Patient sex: M
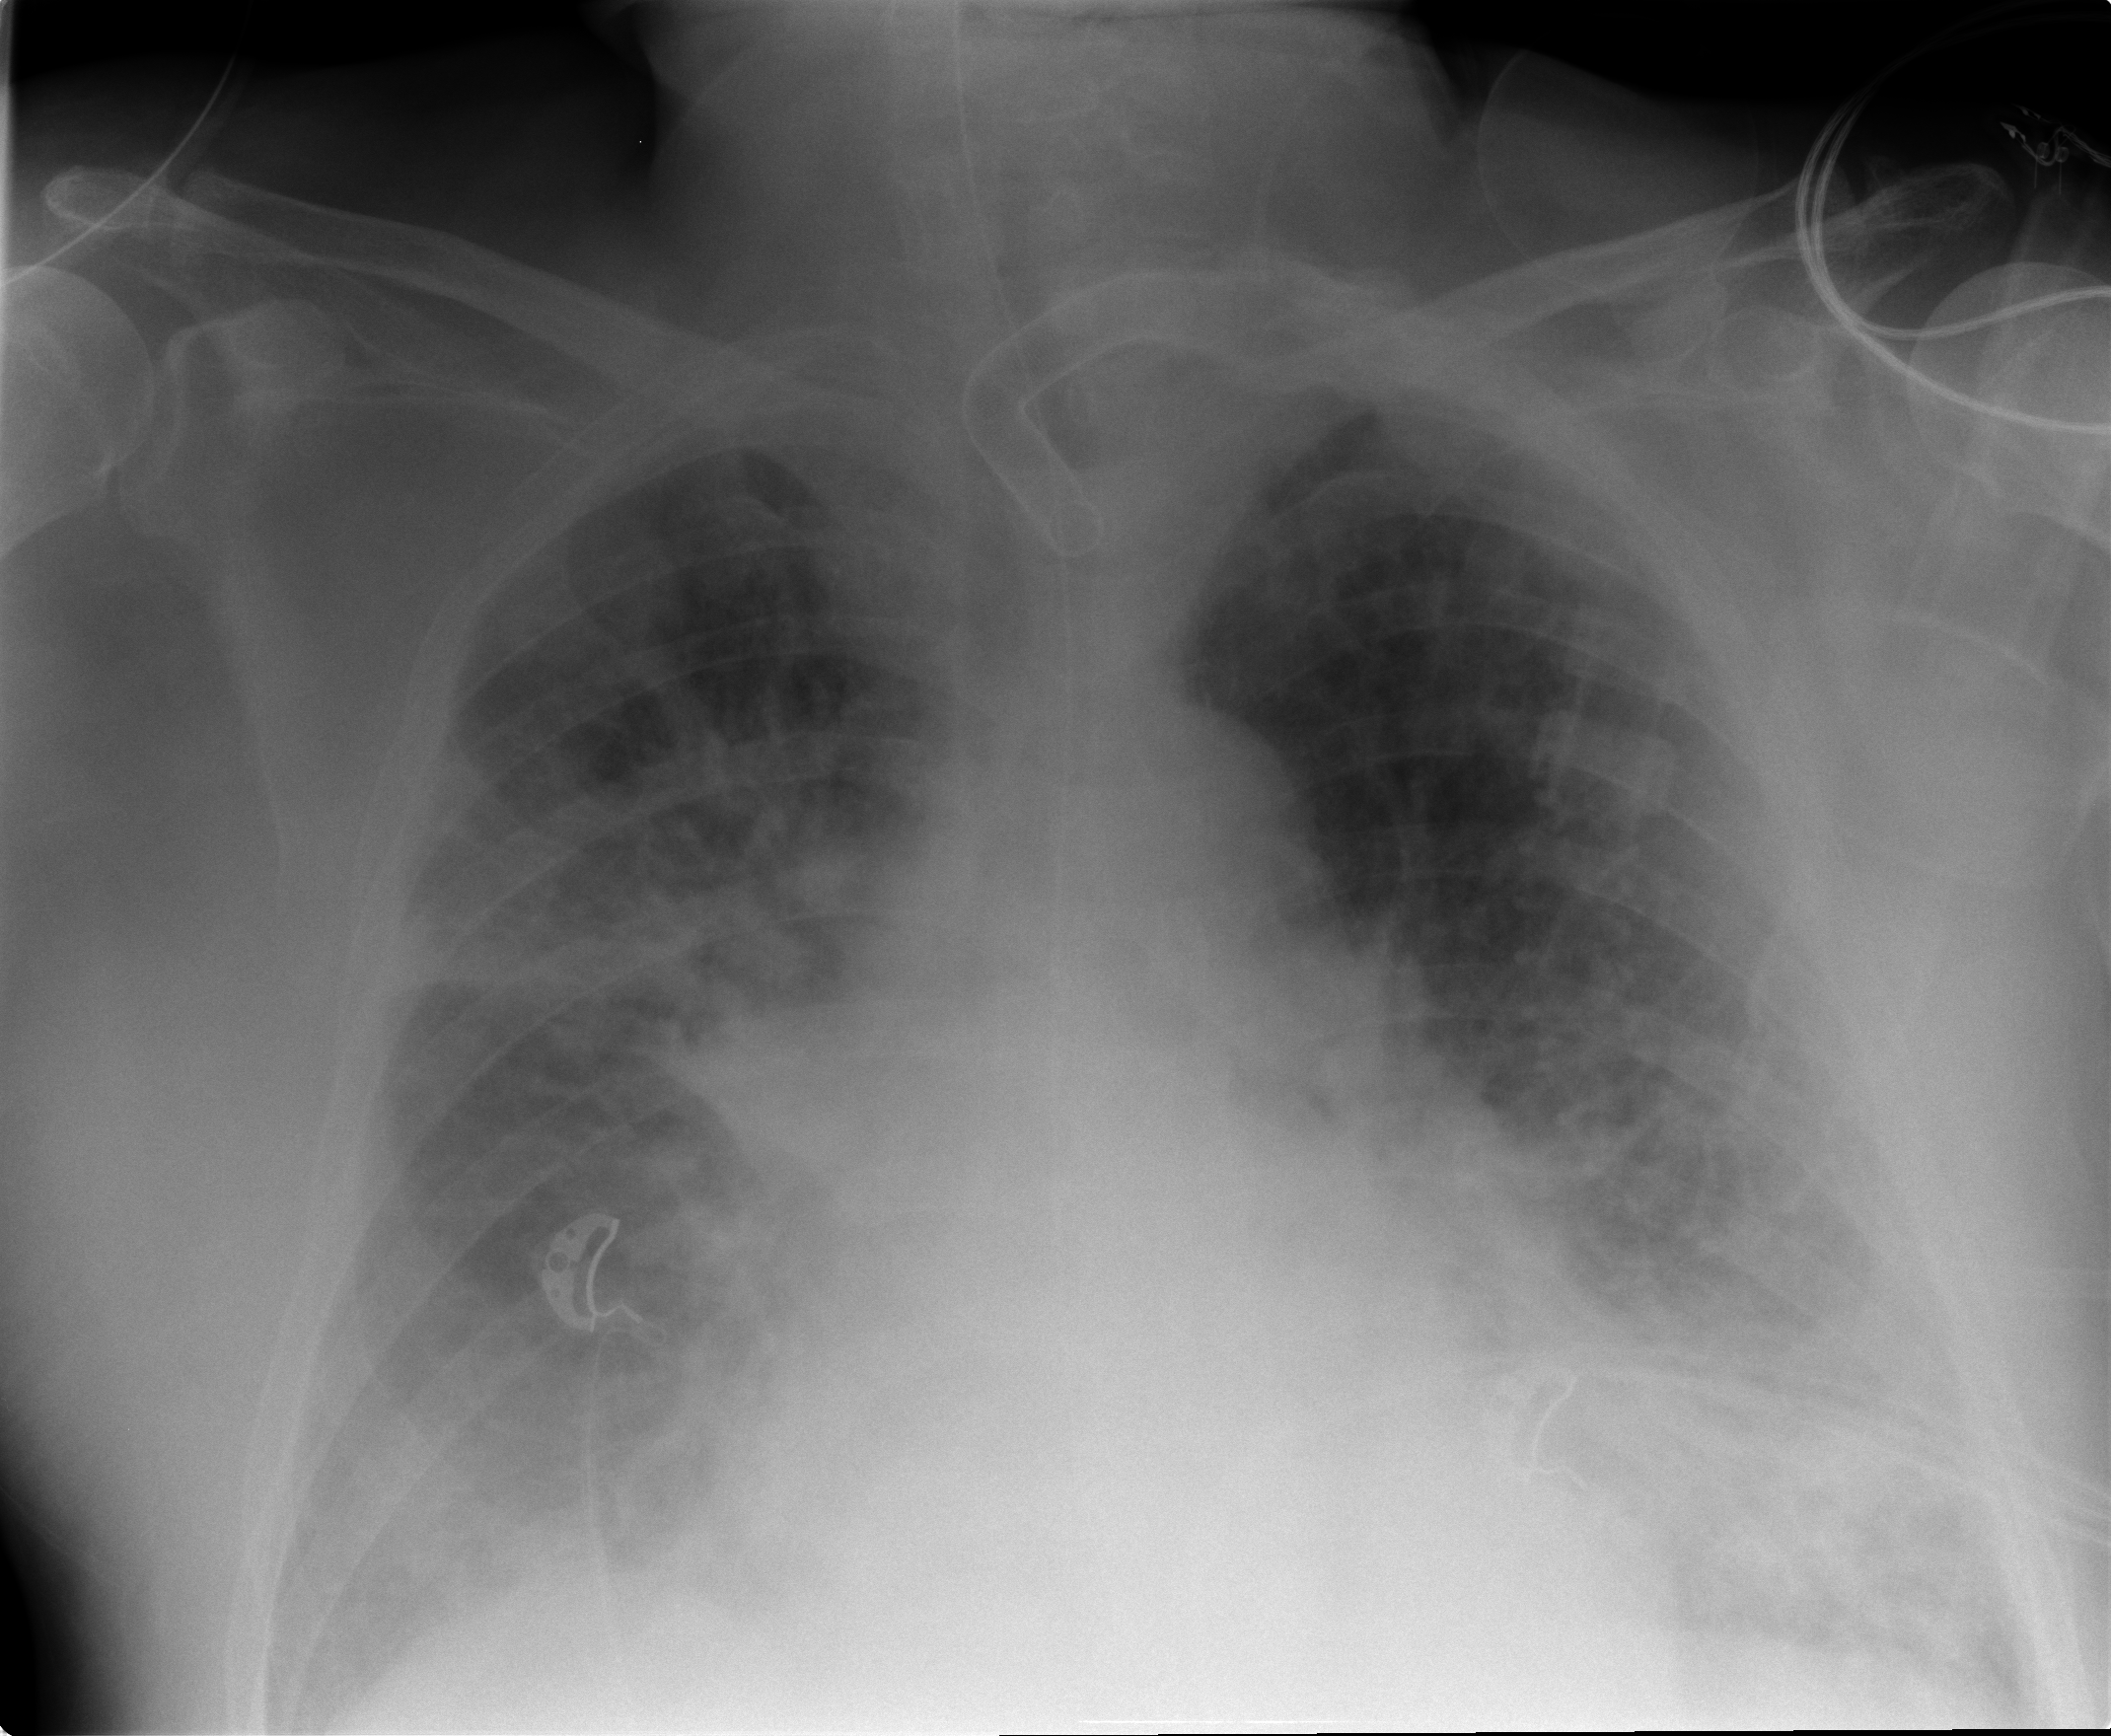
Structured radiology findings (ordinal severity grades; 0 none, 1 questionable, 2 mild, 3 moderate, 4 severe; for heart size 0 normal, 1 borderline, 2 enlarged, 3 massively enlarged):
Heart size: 1
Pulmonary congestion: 2
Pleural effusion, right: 2
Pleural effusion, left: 1
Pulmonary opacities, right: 3
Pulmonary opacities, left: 3
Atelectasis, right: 2
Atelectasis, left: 2